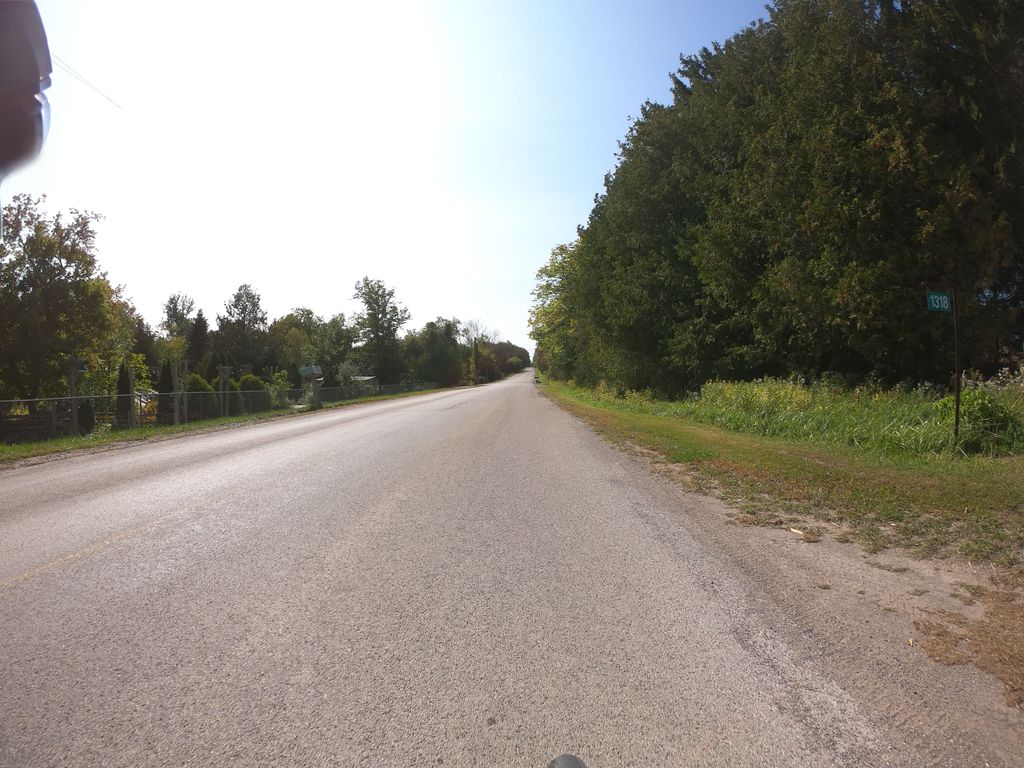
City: kitchener-waterloo